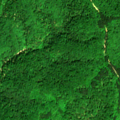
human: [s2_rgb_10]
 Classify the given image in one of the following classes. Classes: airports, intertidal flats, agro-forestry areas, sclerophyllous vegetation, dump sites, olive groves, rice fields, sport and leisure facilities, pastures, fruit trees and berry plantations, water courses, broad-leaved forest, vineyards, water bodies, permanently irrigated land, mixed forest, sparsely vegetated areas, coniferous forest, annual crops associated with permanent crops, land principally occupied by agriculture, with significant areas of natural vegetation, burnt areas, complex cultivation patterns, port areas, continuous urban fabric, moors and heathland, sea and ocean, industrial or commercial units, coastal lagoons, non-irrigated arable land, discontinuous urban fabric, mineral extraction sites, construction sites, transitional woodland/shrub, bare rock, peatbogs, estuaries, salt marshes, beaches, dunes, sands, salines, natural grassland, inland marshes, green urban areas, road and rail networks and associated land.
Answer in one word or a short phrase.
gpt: broad-leaved forest